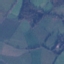
Label: Pasture